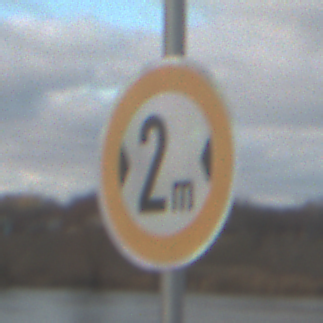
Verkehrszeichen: TatsaechlicheBreite2
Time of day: SunriseSunset
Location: Outdoor (RoadRail)
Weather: PartlyCloudy
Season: NotSpecified
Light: Natural